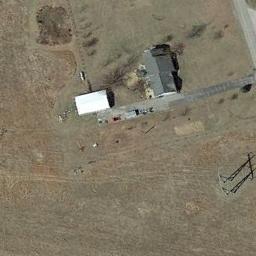
Label: residential